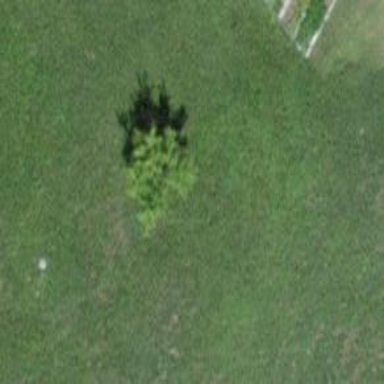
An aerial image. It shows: Beautiful tree in nature.